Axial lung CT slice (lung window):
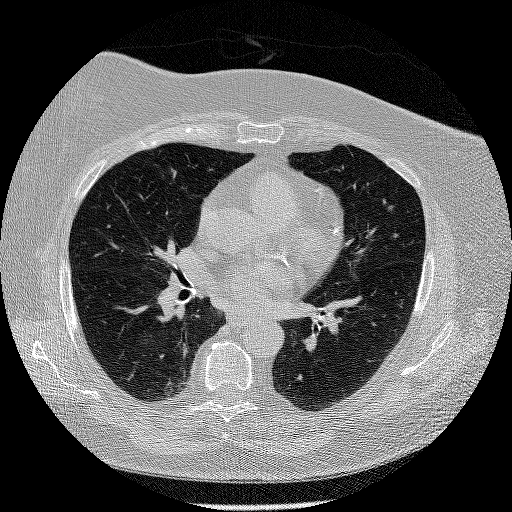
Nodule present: no